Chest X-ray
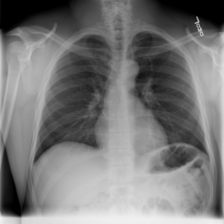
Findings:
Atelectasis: negative
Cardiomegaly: negative
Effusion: negative
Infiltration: negative
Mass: negative
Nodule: negative
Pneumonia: negative
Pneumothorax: negative
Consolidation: negative
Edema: negative
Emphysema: negative
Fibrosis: negative
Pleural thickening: negative
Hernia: negative